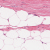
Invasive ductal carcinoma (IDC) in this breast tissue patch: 0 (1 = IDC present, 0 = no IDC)